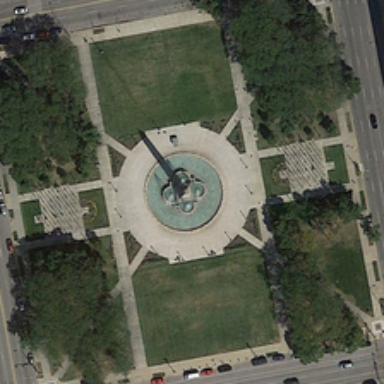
Four roads are around a square with four pieces of green trees in four corners .